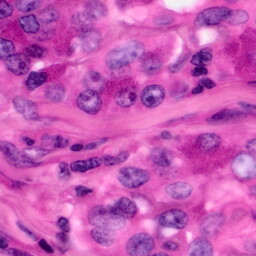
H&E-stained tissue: Pancreatic